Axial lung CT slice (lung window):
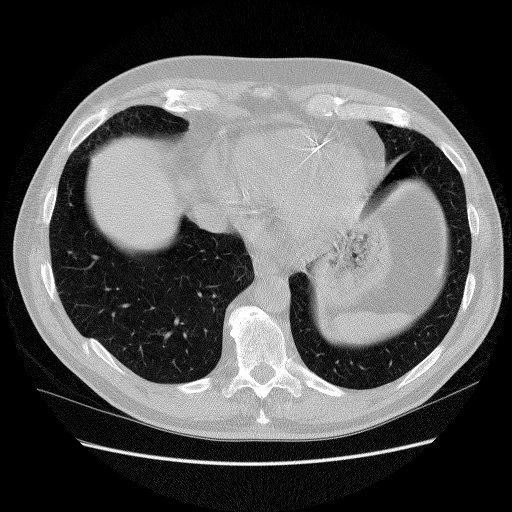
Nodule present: no